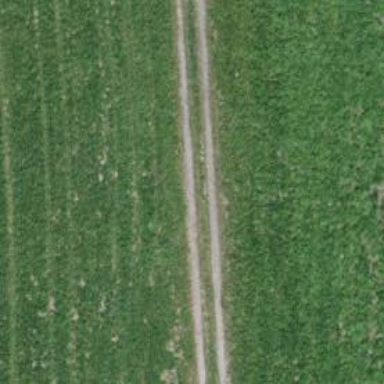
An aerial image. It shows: Gravel track with grade 2 quality.